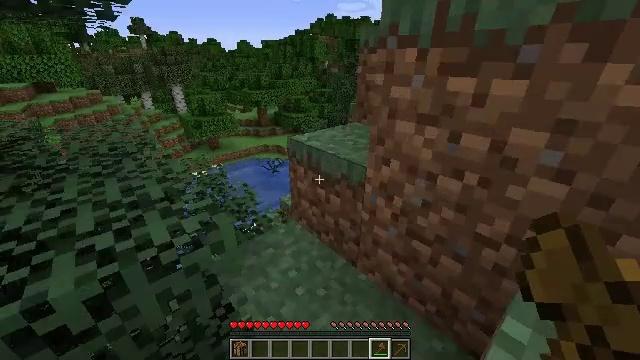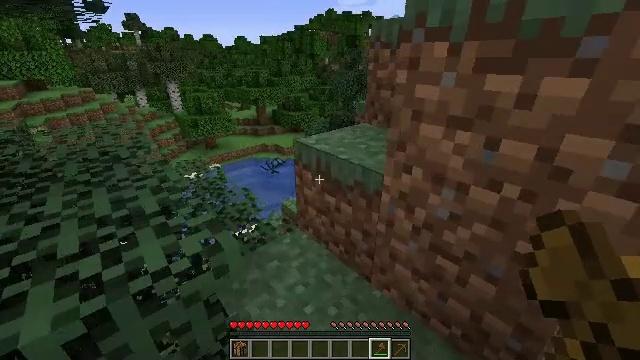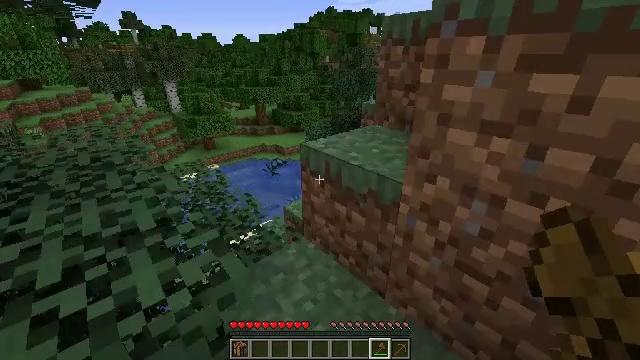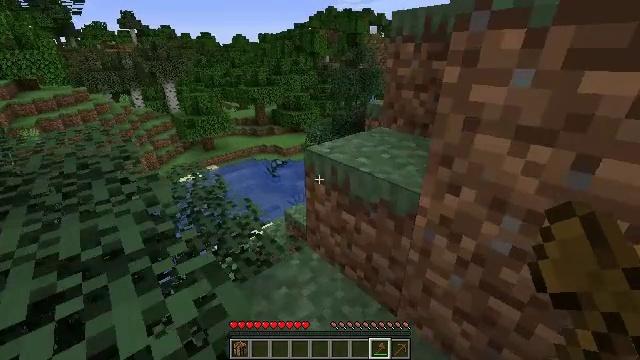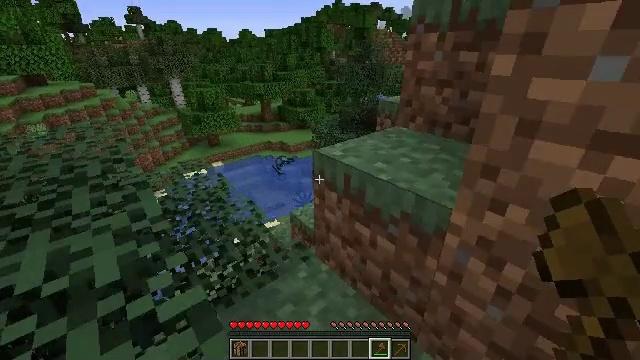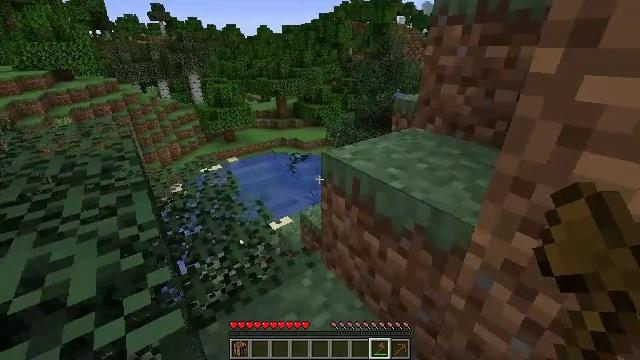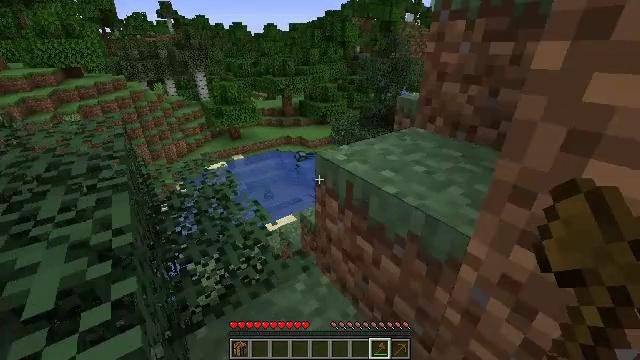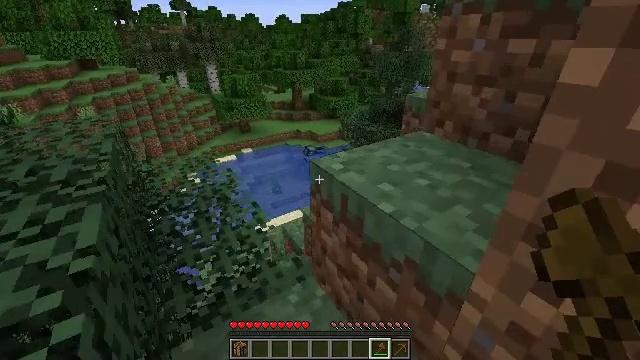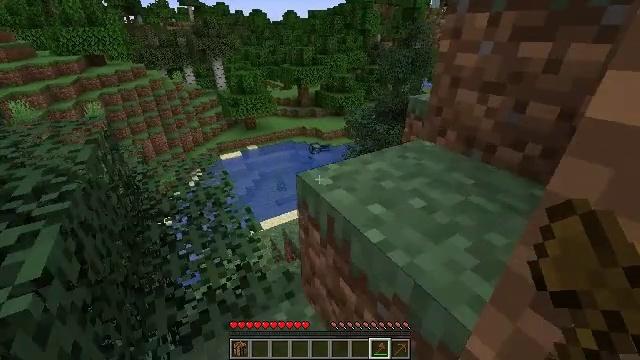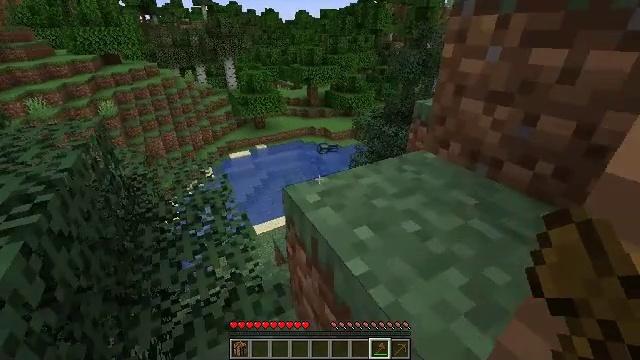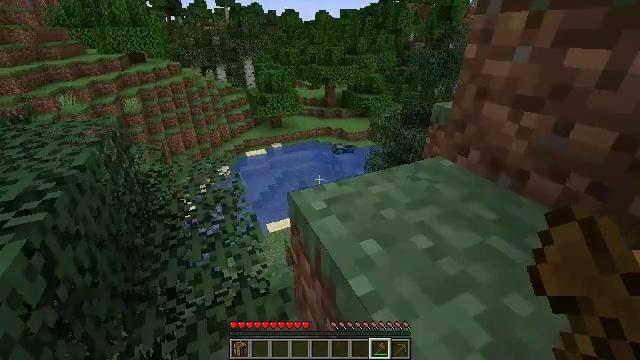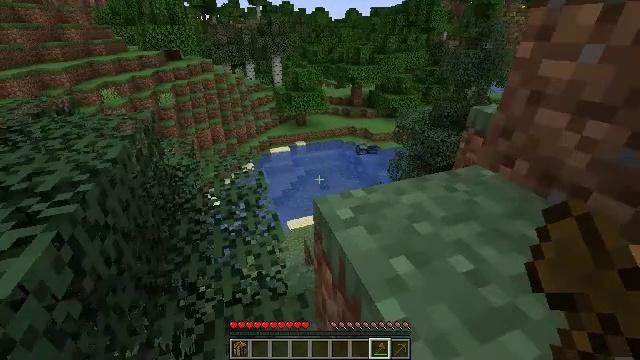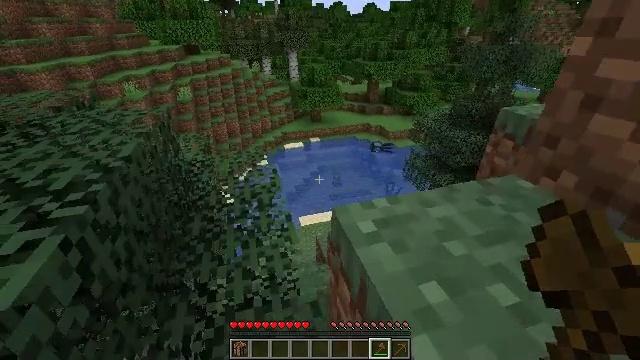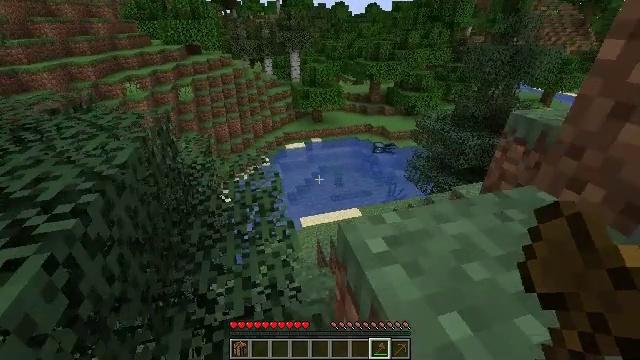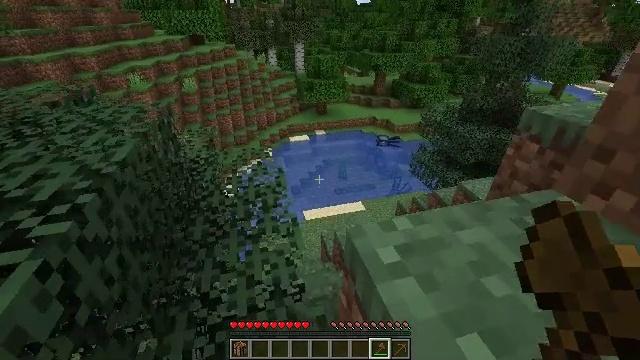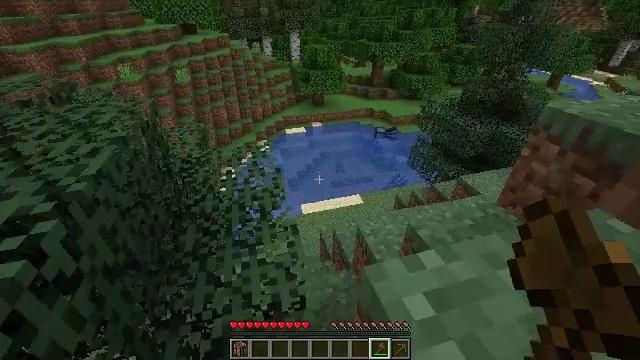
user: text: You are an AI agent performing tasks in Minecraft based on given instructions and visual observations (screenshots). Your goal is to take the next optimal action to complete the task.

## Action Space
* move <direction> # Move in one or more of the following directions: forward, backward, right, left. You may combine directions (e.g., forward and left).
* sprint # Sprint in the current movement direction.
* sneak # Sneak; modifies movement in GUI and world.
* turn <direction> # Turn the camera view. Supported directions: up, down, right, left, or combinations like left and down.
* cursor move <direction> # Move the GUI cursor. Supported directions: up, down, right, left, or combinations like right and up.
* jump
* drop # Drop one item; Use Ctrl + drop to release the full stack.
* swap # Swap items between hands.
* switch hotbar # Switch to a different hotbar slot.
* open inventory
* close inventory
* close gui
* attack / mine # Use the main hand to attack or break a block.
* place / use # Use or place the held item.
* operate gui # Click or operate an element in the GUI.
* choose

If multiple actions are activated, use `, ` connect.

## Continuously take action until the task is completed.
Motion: motion action
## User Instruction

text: Clear the sweet berry bush to collect the sweet berries.
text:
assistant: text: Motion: move forward
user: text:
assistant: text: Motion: move forward
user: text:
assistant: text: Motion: move forward
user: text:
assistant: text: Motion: move forward, turn left
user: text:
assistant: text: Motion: move forward, turn left
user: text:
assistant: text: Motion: move forward, turn left
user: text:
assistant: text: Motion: move forward, turn left and down
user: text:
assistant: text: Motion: move forward and move right, turn left
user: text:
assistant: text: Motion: move forward and move right, turn left
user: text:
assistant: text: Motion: move forward and move right, turn left
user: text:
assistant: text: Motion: move forward and move right, turn left
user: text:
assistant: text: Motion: move forward and move right, turn left
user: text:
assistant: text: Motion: move forward
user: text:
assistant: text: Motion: move forward, turn down
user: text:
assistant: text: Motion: move forward, turn down
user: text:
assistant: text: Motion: move forward, turn right and down
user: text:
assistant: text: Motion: move forward, turn right and down
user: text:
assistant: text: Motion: move forward, turn right and down
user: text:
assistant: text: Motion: move forward, turn right and down
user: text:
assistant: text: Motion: move forward, turn right and down
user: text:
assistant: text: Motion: move forward, turn right
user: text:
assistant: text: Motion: move forward, turn right
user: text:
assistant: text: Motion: move forward, turn right and up
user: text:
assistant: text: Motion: move forward, turn right and up
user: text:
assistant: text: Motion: move forward
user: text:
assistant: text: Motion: move forward
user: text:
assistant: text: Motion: move forward
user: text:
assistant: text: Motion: move forward
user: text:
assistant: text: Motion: move forward
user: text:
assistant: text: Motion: move forward, turn right and up